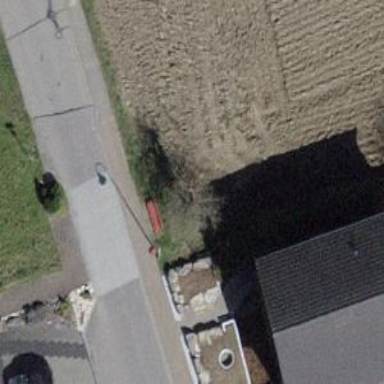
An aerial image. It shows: Red bench.